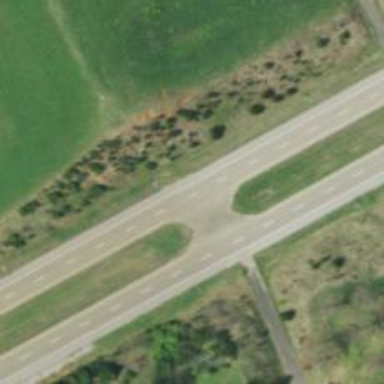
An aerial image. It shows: Trunk highway.